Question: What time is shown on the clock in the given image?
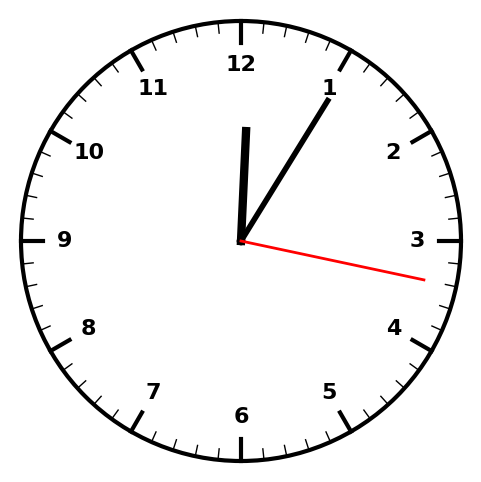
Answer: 12:05:17